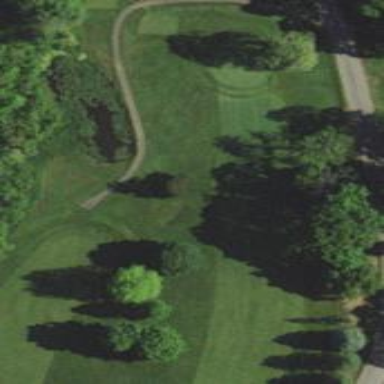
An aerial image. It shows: Golf fairway in the image.